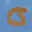
Label: 0